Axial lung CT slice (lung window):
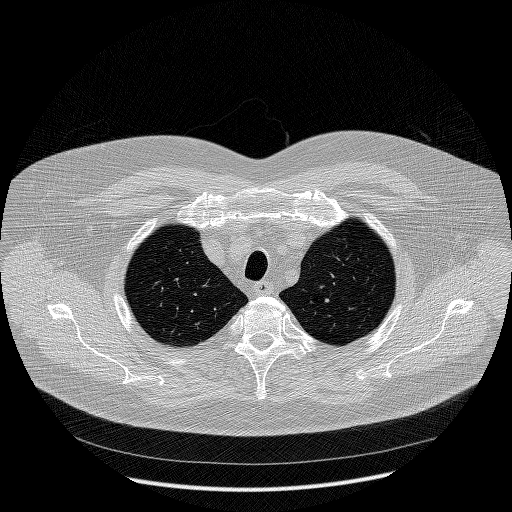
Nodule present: no